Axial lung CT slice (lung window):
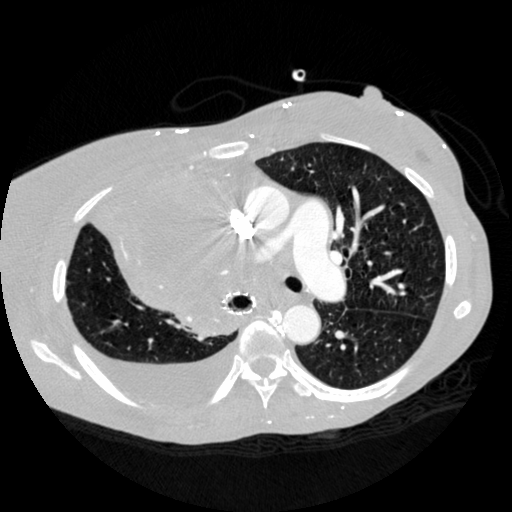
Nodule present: no